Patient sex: F
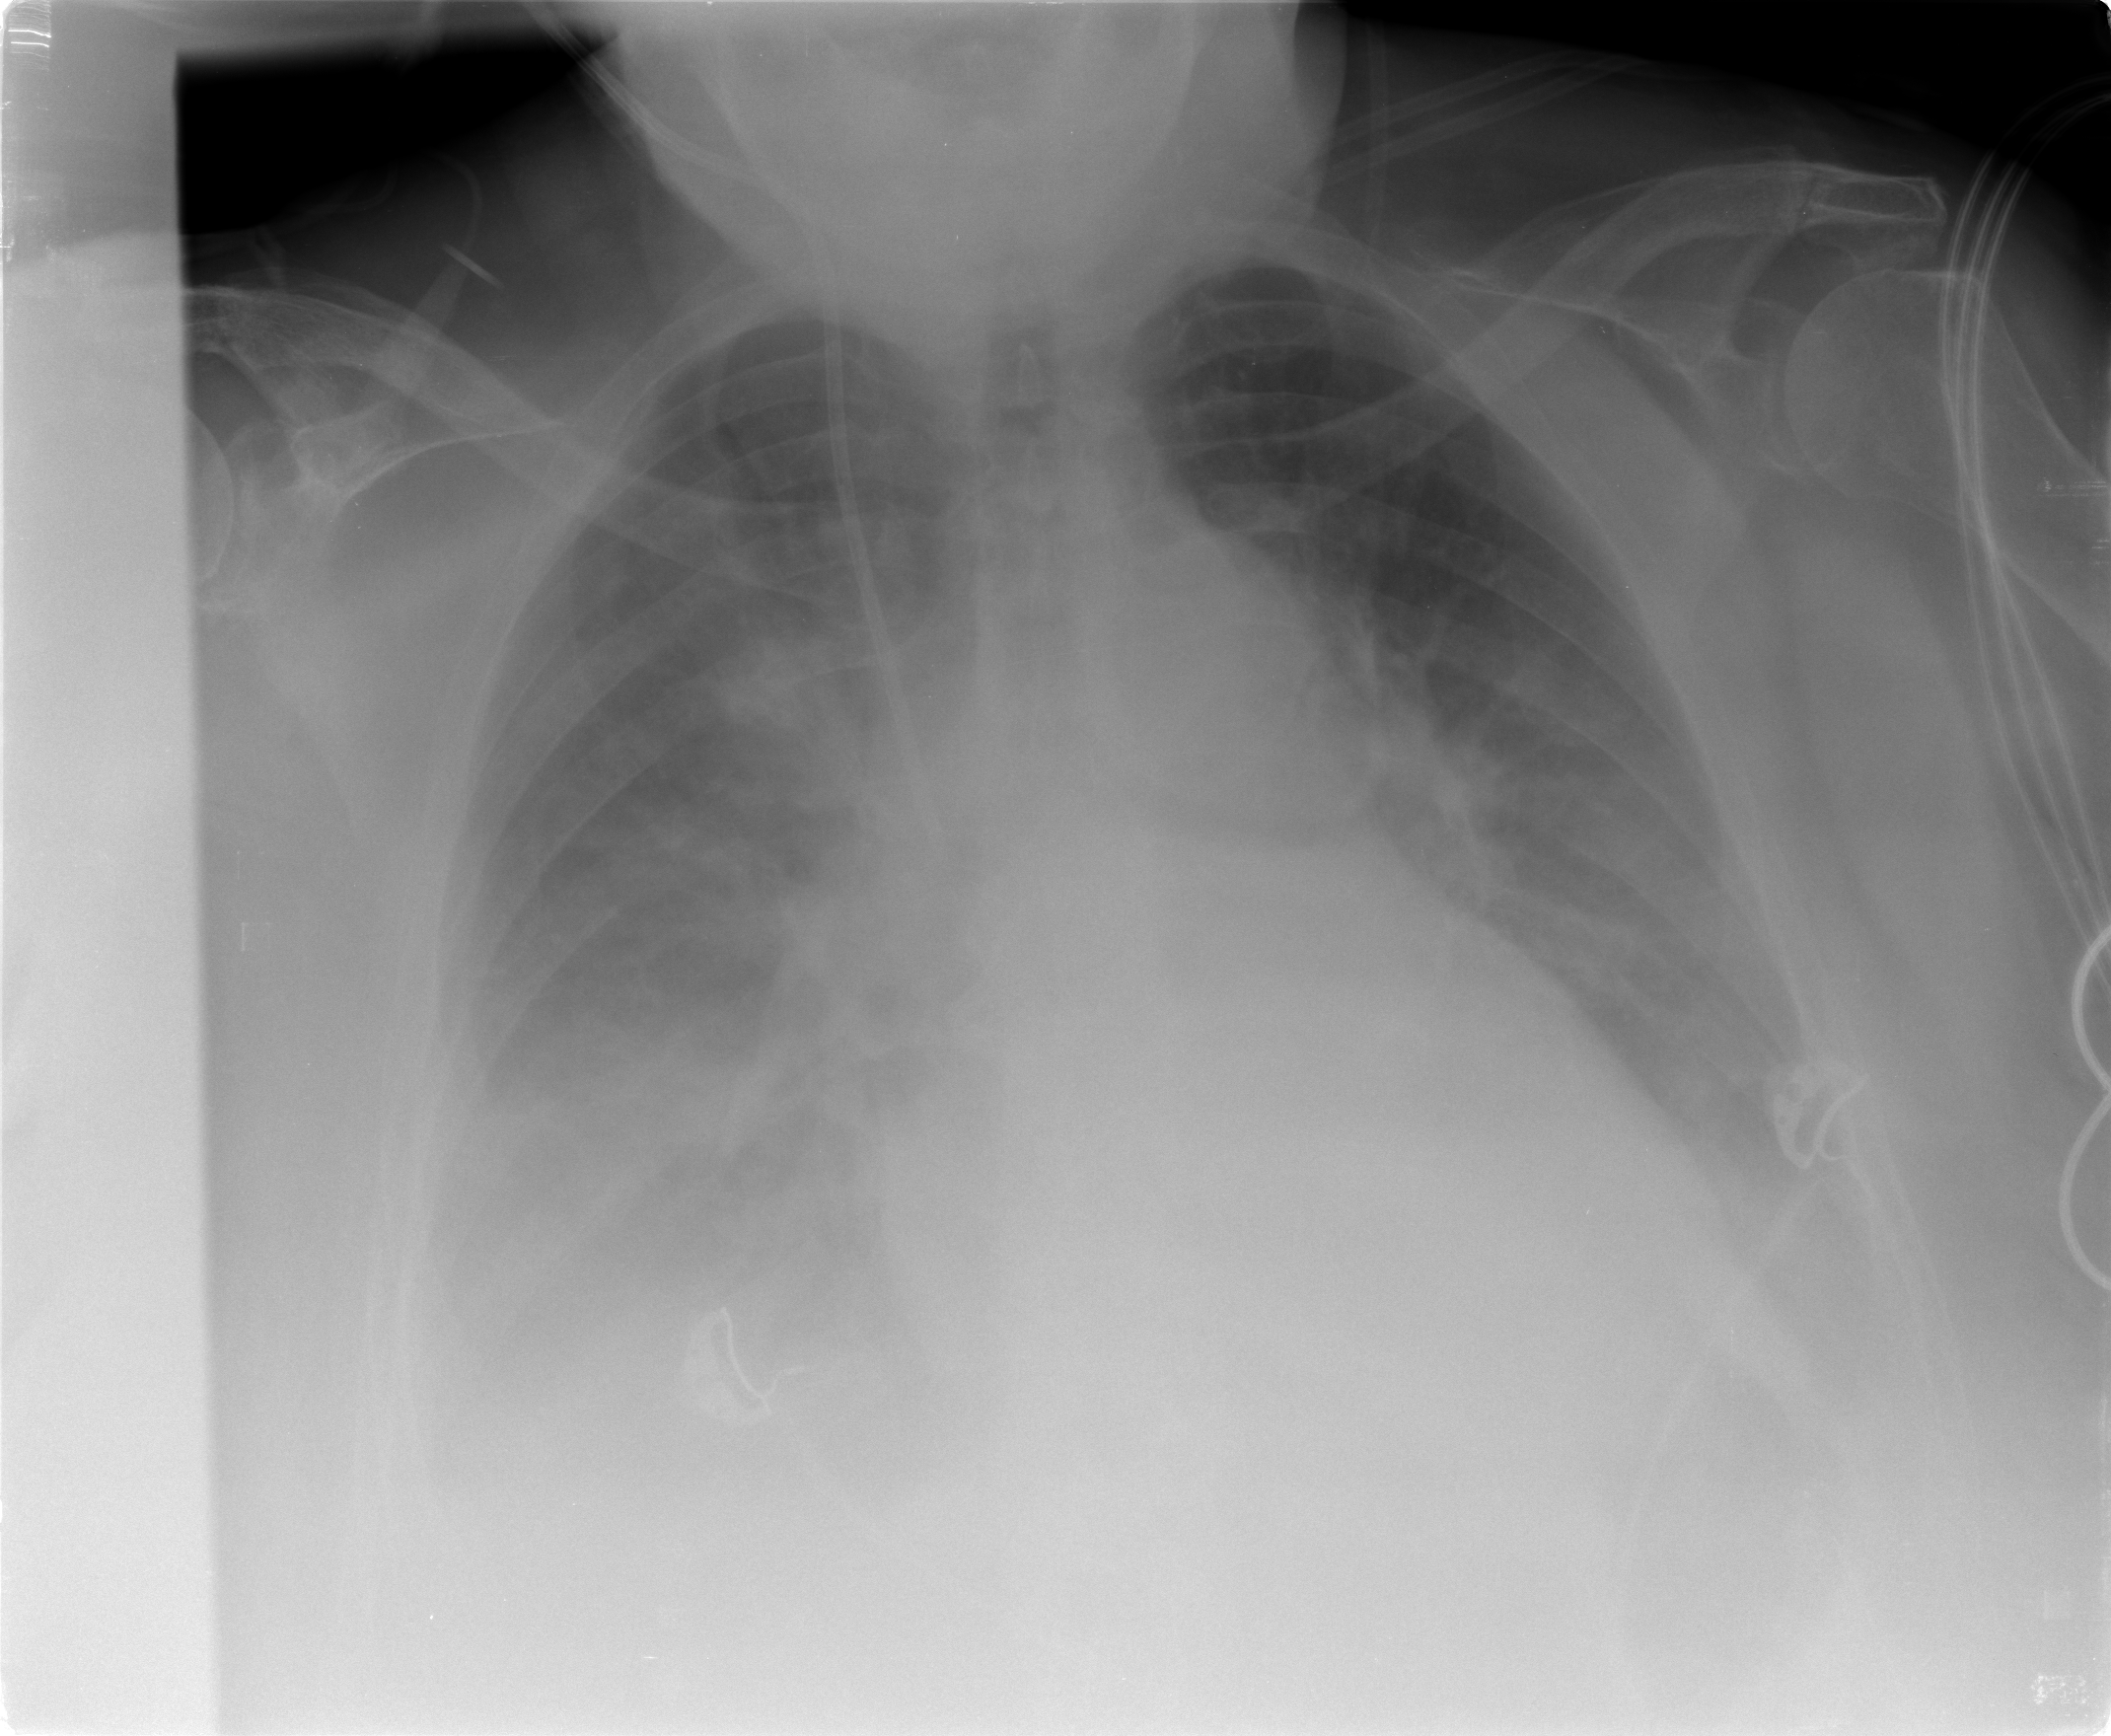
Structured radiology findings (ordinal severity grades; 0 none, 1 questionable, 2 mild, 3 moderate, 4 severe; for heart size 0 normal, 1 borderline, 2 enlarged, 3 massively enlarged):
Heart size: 0
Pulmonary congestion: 3
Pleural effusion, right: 3
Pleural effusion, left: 3
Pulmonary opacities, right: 2
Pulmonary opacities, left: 2
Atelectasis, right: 3
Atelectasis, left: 3